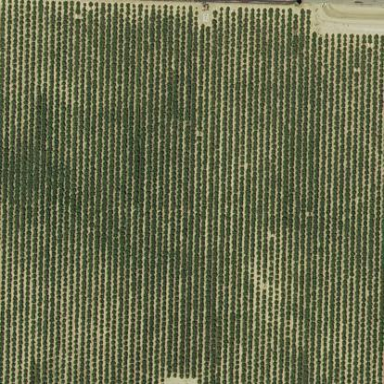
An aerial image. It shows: Orchard filled with almond trees.